Question: I'm trying to fetch data using json file and jquery, my script works fine but the problem is the array with the same value also displaying on autocomple suggestion. I tried a lot of approach like reduce method but no luck, it shows only 1 location. I also want to make autocomplete suggestion inside suggestion, you can see on the photo what I'm trying to achieve and what I have achieved so far. Can you please give me an idea on how to do that because I'm newbie on json data fetching and it's not easy like how it is using database and server-side language like PHP.

'''
<script>
$( document ).ready(function() {
$('#check-in').hide();
$('#lets-go').hide();
var arrayReturn = [];
$.ajax({
type: "GET",
url: "locprop.json",
async: true,
success: function (data) {
for (var i = 0, len = data.length; i < len; i++) {
var id = (data[i].id).toString();
arrayReturn.push({'value' : data[i].location, 'data' : id});
}
var uniqueCity = Array.from(arrayReturn.reduce((map, obj) => map.set(obj.location, obj),new Map()).values());
console.log(uniqueCity);
loadSuggestions(uniqueCity);
}
});
function loadSuggestions(options) {
$('#destination').autocomplete({
lookup: options,
onSelect: function (suggestion) {
$('#destination').html(suggestion.value);
$('#check-in').show();
$('#lets-go').show(); }
});
}
});
</script>
'''
MY JSON FILE
'''
[
{
"id": 1,
"location": "El Nido",
"property": "El Nido Hotel 1",
"url": "https://drive.google.com/uc?export=view&id=1s1GOpqujbUbBXaSde5He29jO0aWWrK9C",
"body": "This is Elnido Hotel 1"
},
{
"id": 2,
"location": "El Nido",
"property": "El Nido Hotel 2",
"url": "https://drive.google.com/uc?export=view&id=1Kdyrq5qLXgL8Cwuz1Ekz6gUyj7qhczHp",
"body": "This is Elnido Hotel 2"
},
{
"id": 3,
"location": "El Nido",
"property": "El Nido Hotel 3",
"url": "https://drive.google.com/uc?export=view&id=16fiBYsg-9o9kPhkzMaeFU5J2mH9Lk4be",
"body": "This is Elnido Hotel 3"
},
{
"id": 4,
"location": "Boracay",
"property": "Boracay Hotel 1",
"url": "https://drive.google.com/uc?export=view&id=13XG6Vjr2wbqwxfO_HG1K1NhFJPzsfG_K",
"body": "This is Boracay Hotel 1"
},
{
"id": 5,
"location": "Boracay",
"property": "Boracay Hotel 2",
"url": "https://drive.google.com/uc?export=view&id=1IMg1e8f8b_znWs_57VrNzN6RumbWpadm",
"body": "This is Boracay Hotel 2"
},
{
"id": 6,
"location": "Davao",
"property": "Davao Hotel 1",
"url": "https://drive.google.com/uc?export=view&id=1fOiTOp5AEjJf0-r75S8C4Bz4im24LssS",
"body": "This is Davao Hotel 1"
}
]
'''
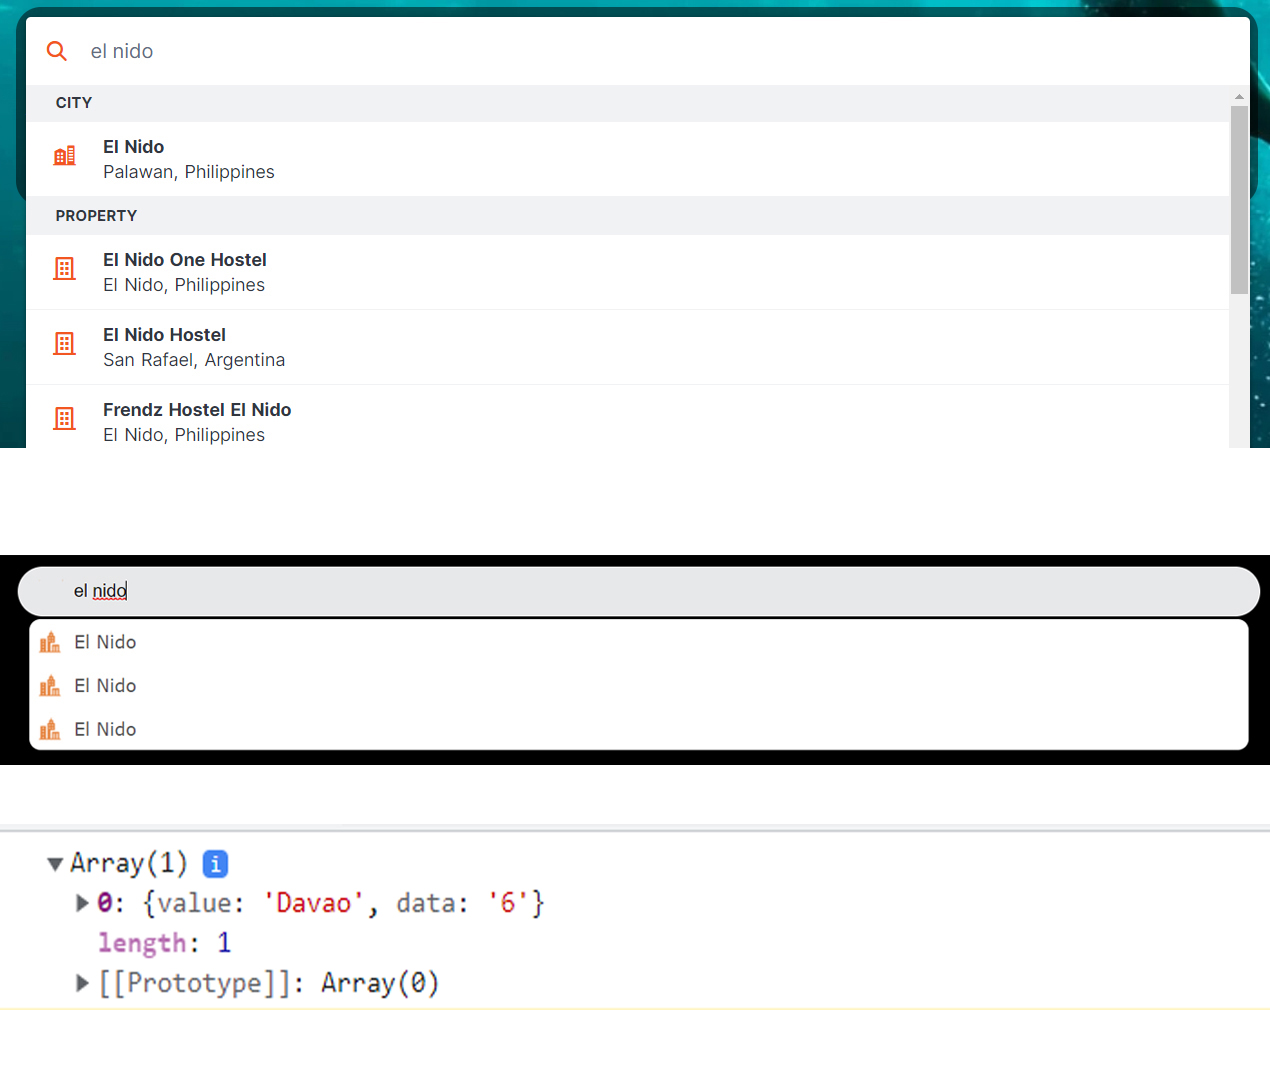
Answer: I'm not sure I totally follow what the issue is as your reduce logic seams to work, I wonder if its how you are then mapping it in your auto complete, you are using "lookup" but if you use "source" and map the array so that it has label and value, I believe it should work as you desire, here is an example using you array but note how I'm mapping it to have label and value, I then just tweaked your autocomplete slightly
'''
var data = [{
"id": 1,
"location": "El Nido",
"property": "El Nido Hotel 1",
"url": "https://drive.google.com/uc?export=view&id=1s1GOpqujbUbBXaSde5He29jO0aWWrK9C",
"body": "This is Elnido Hotel 1"
},
{
"id": 2,
"location": "El Nido",
"property": "El Nido Hotel 2",
"url": "https://drive.google.com/uc?export=view&id=1Kdyrq5qLXgL8Cwuz1Ekz6gUyj7qhczHp",
"body": "This is Elnido Hotel 2"
},
{
"id": 3,
"location": "El Nido",
"property": "El Nido Hotel 3",
"url": "https://drive.google.com/uc?export=view&id=16fiBYsg-9o9kPhkzMaeFU5J2mH9Lk4be",
"body": "This is Elnido Hotel 3"
},
{
"id": 4,
"location": "Boracay",
"property": "Boracay Hotel 1",
"url": "https://drive.google.com/uc?export=view&id=13XG6Vjr2wbqwxfO_HG1K1NhFJPzsfG_K",
"body": "This is Boracay Hotel 1"
},
{
"id": 5,
"location": "Boracay",
"property": "Boracay Hotel 2",
"url": "https://drive.google.com/uc?export=view&id=1IMg1e8f8b_znWs_57VrNzN6RumbWpadm",
"body": "This is Boracay Hotel 2"
},
{
"id": 6,
"location": "Davao",
"property": "Davao Hotel 1",
"url": "https://drive.google.com/uc?export=view&id=1fOiTOp5AEjJf0-r75S8C4Bz4im24LssS",
"body": "This is Davao Hotel 1"
}
]
var uniqueCity = jQuery.map(Array.from(data.reduce((map, obj) =>
map.set(obj.location, obj), new Map()).values()), function(x, i) {
return {
value: x.location,
label: x.property,
id: x.id,
body: x.body,
url: x.url,
};
})
console.log(uniqueCity)
$("#destination").autocomplete({
source: uniqueCity,
focus: function(event, ui) {
$("#destination").val(ui.item.label);
return false;
},
select: function(event, ui) {
$("#destination").val(ui.item.label);
console.log(ui.item.body)
console.log(ui.item.id)
console.log(ui.item.label)
console.log(ui.item.value)
console.log(ui.item.url)
return false;
}
})
'''
'''
<link rel="stylesheet" href="//code.jquery.com/ui/1.13.2/themes/base/jquery-ui.css">
<link rel="stylesheet" href="/resources/demos/style.css">
<script src="https://code.jquery.com/jquery-3.6.0.js"></script>
<script src="https://code.jquery.com/ui/1.13.2/jquery-ui.js"></script>
<input id="destination">
'''
I hope this helps